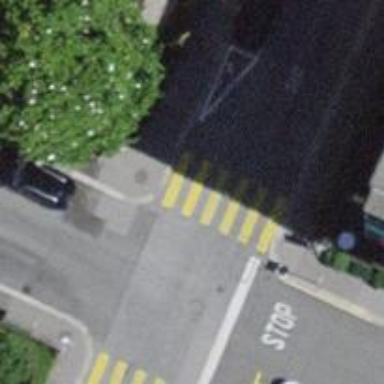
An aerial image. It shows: Zebra crossing on the road.